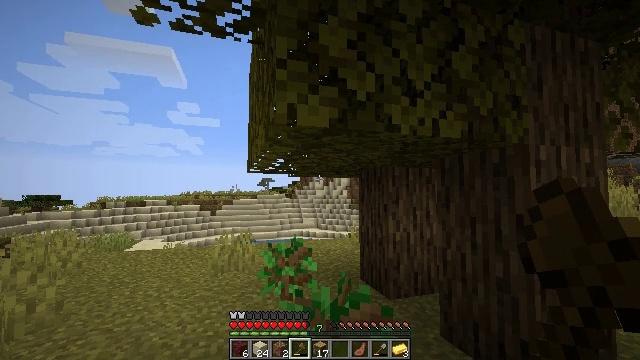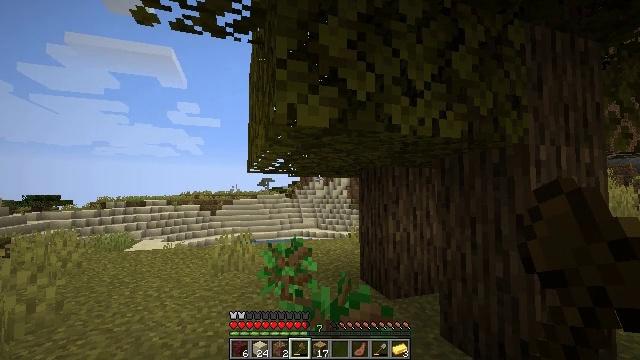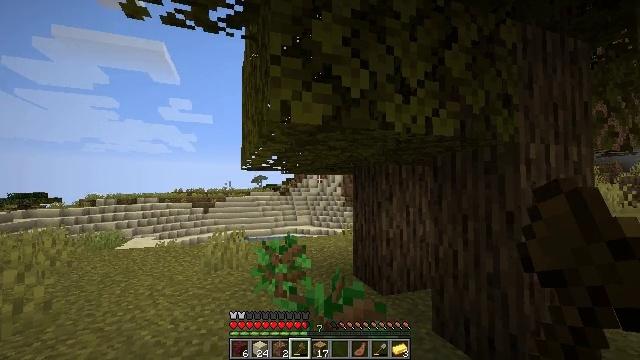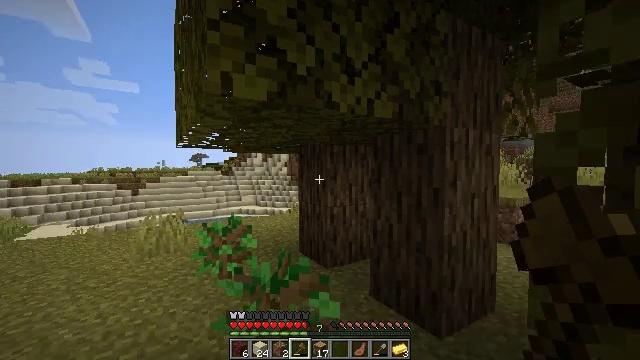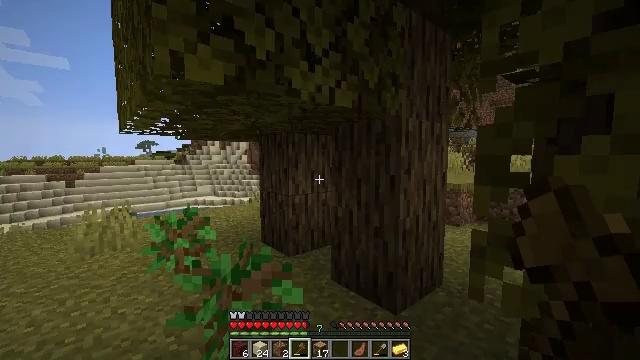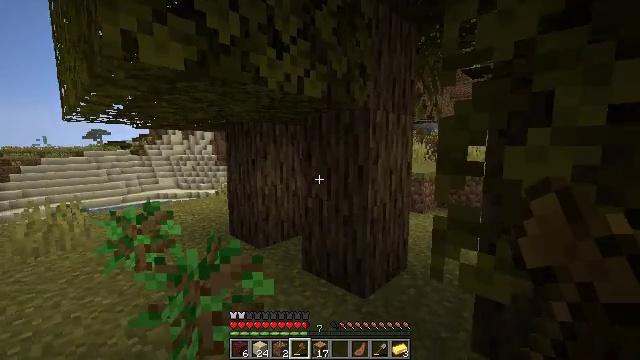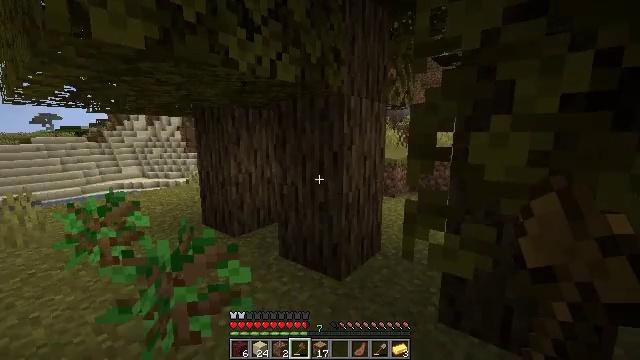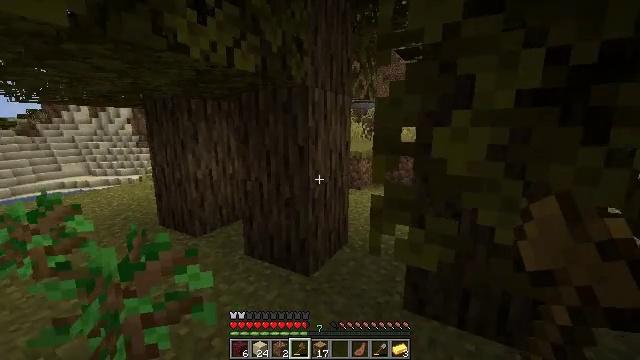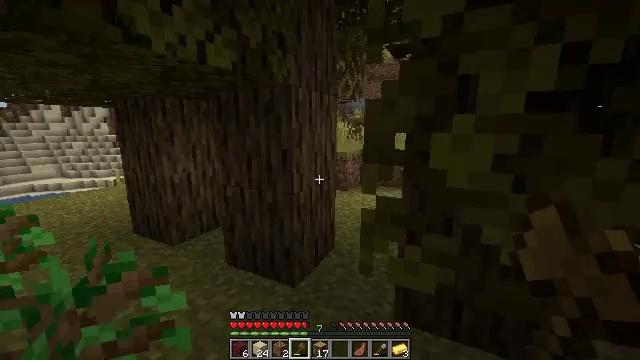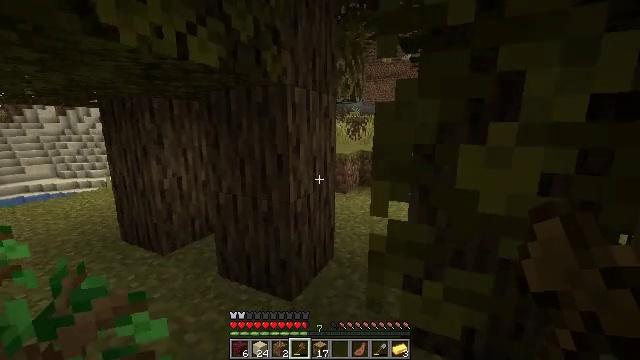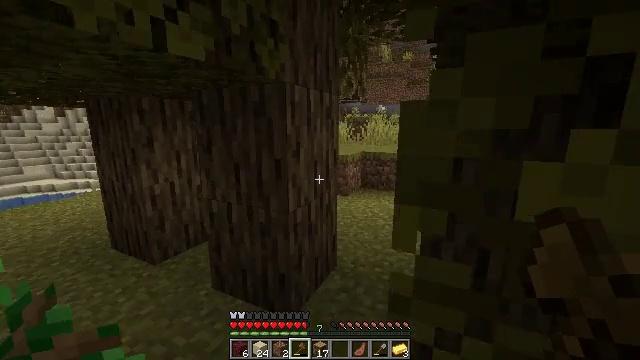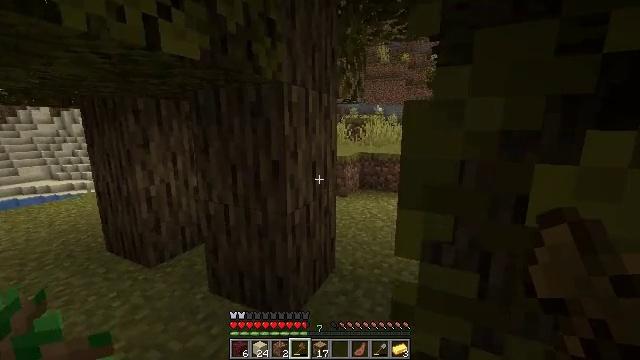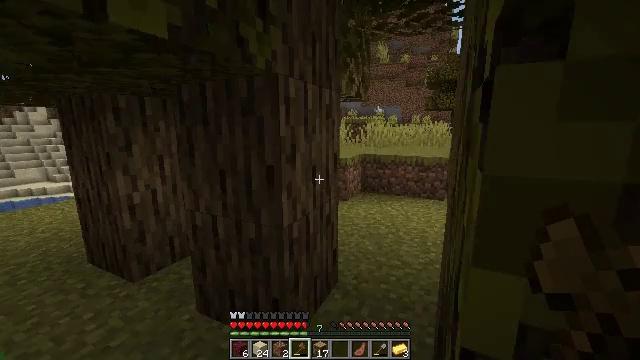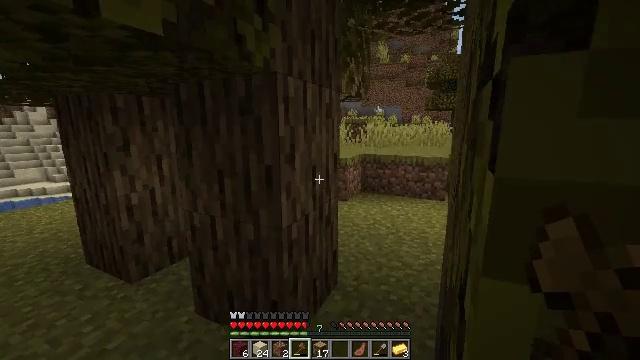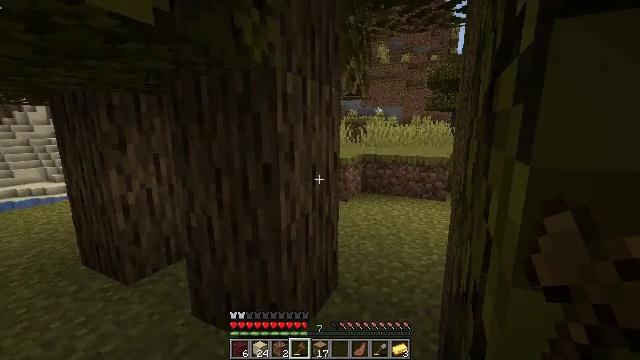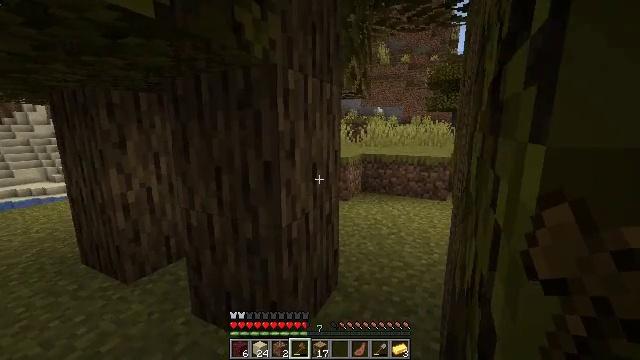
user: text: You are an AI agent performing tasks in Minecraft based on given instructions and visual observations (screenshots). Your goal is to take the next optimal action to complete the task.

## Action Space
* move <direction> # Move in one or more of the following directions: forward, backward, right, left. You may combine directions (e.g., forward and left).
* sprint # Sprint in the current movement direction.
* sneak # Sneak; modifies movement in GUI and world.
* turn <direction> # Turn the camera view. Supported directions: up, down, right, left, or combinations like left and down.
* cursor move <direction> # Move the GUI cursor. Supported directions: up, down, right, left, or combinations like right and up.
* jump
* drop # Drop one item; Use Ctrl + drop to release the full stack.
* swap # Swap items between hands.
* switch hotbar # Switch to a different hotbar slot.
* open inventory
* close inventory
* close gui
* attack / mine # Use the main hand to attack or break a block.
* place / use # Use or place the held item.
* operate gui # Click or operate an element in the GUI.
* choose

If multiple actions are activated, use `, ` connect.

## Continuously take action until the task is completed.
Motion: motion action
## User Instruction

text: Break the tree to get oak logs.
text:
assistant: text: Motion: no_op
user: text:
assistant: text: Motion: turn right
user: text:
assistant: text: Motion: turn right and down
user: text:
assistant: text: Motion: turn right and down
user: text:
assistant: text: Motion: turn right and down
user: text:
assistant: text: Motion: turn right and down
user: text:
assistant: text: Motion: move forward, turn right and down
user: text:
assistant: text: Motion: move forward, turn right
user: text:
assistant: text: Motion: move forward
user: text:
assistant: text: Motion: move forward
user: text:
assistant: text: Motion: move forward
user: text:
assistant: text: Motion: no_op
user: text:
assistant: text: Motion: no_op
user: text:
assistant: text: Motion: no_op
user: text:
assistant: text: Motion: no_op
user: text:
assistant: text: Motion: move forward
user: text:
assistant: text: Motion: move forward
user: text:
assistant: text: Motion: move forward
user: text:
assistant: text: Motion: move forward
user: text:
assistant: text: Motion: move forward
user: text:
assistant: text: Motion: move forward and move right
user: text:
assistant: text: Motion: move forward and move right
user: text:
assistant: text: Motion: move forward and move right
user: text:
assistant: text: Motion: move forward and move right
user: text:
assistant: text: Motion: move forward and move right
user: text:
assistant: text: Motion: move forward and move right
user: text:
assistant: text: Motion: move forward and move right, turn left
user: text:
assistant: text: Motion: move forward and move right, turn left and down
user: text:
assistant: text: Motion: turn left and down
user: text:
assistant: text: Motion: turn left